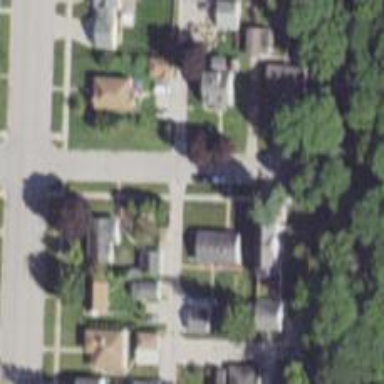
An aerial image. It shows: Alleyway designated as service road.